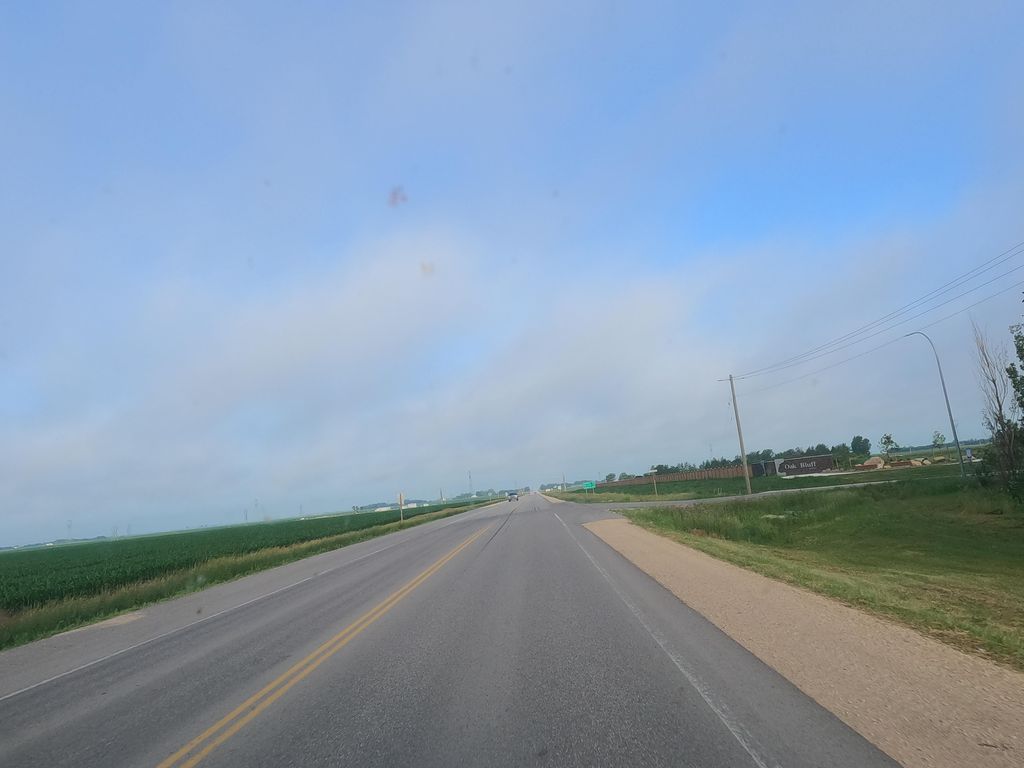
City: winnipeg